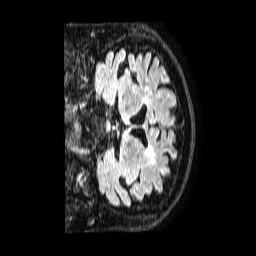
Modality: FLAIR
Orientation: coronal
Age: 85
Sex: female
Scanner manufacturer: philips
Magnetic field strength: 1.5 T
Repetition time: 4.8 s
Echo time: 0.3 s